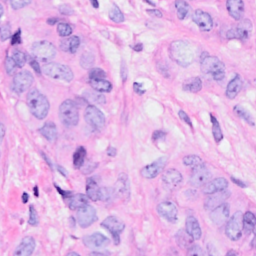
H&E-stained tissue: Breast